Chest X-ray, PA view. Patient: 57 years old, sex M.
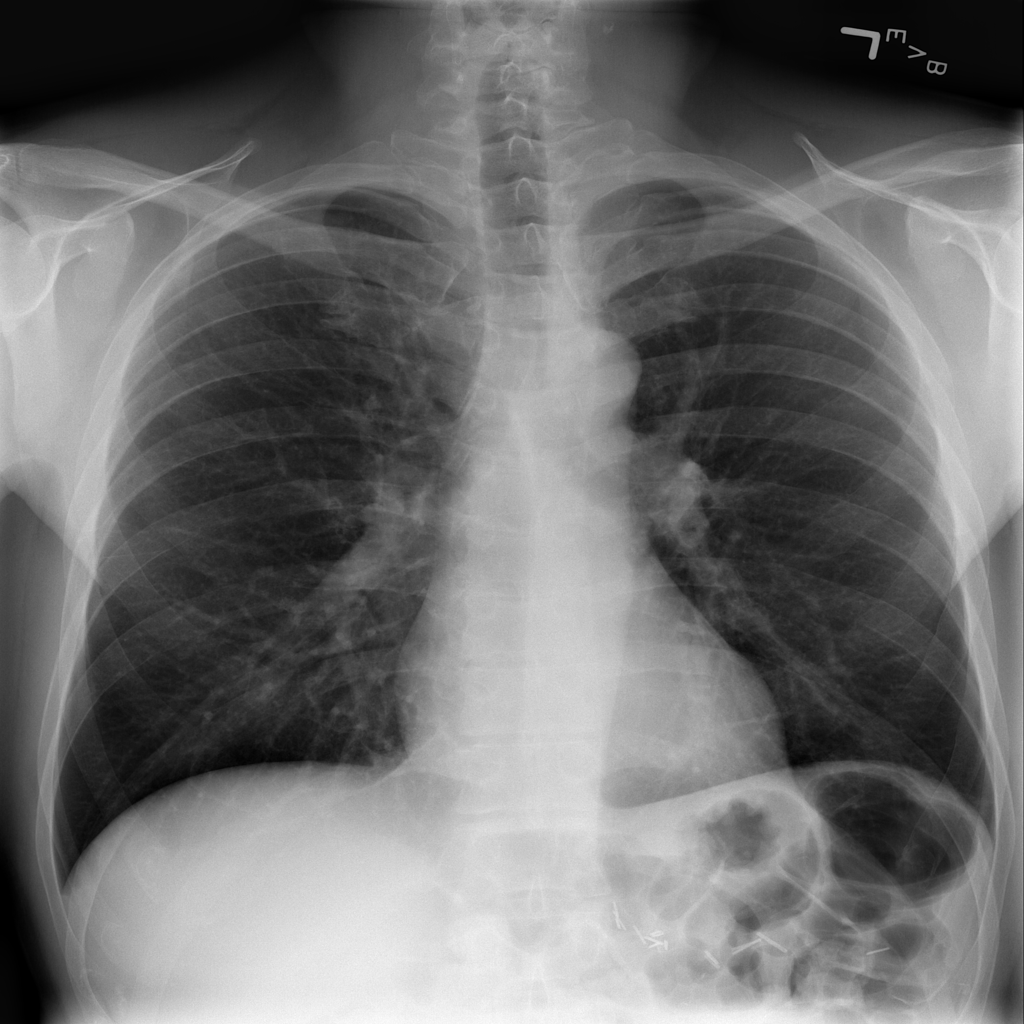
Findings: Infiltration